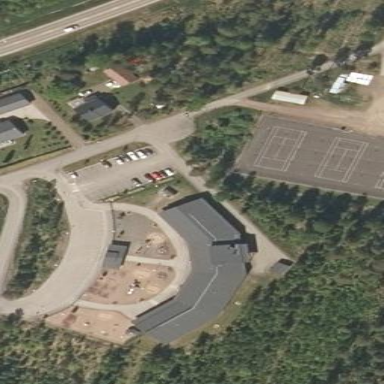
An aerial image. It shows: Building.